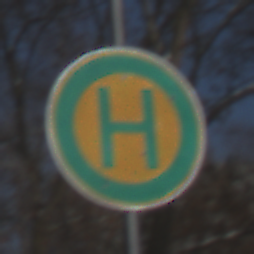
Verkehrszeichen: Haltestelle
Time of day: MorningAfternoon
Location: Outdoor (Special)
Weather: Clear
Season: Winter
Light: Natural